Question: I'm having the hardest time achieving the following:
I need to stop the x labels from showing after the vertical dashed line seen in the image:

Basically, I want to eliminate the 5 in this example.
I successfully stopped the ticks with the condition placed on "set_ticks", but the labels keep displaying.
My code:
'''
ax2 = plt.subplot()
ax2.pcolormesh(xext, ye, Zext, cmap='hot')
ax2.set_xticks([a for a in xext if a<myval], minor=True)
ax2.axvline(myval, linestyle='--', color='white')
plt.show()
'''
A solution like writing a list of would not help me.
I need this to work for a large number of examples where all I know is the limit value, or from the code above.
(I am restating and narrowing down a question I posted before, now deleted.)
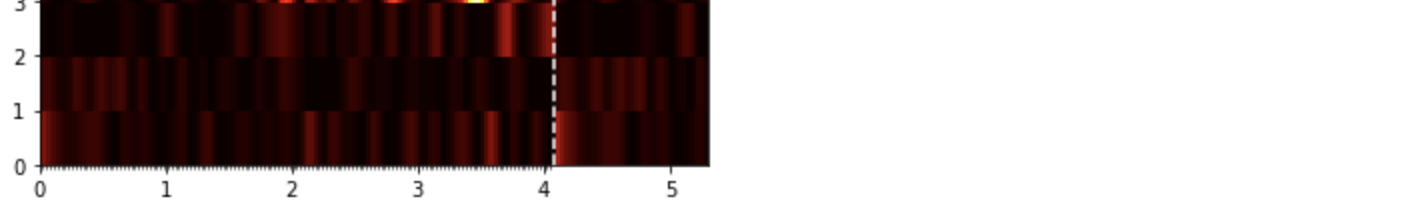
Answer: You only changed the minor ticks (the very short lines) on the x-axis. The major ticks also should be changed. 'ax.get_xticks()' gives a list of the current ticks, which you can filter and apply again:
'''
import matplotlib.pyplot as plt
import numpy as np
fig, ax2 = plt.subplots()
xext = np.arange(9.1, step=.1)
ye = np.arange(6)
zext = np.random.randn(len(ye) - 1, len(xext) - 1).cumsum(axis=1)
zext -= zext.mean(axis=1, keepdims=True)
ax2.pcolormesh(xext, ye, zext, cmap='hot')
myval = 6.28
ax2.set_xticks([a for a in xext if a < myval], minor=True)
xticks = ax2.get_xticks()
ax2.set_xticks([a for a in xticks if a < myval])
ax2.axvline(myval, linestyle='--', color='white')
plt.show()
'''
<URL>